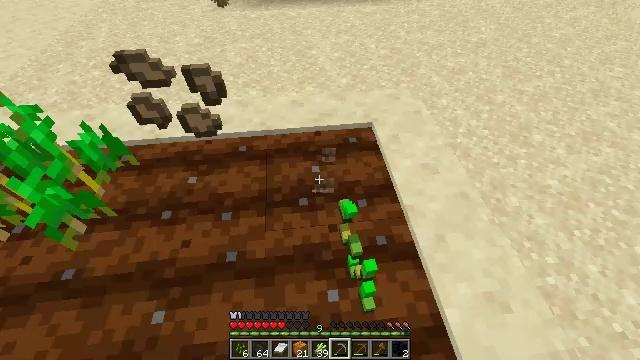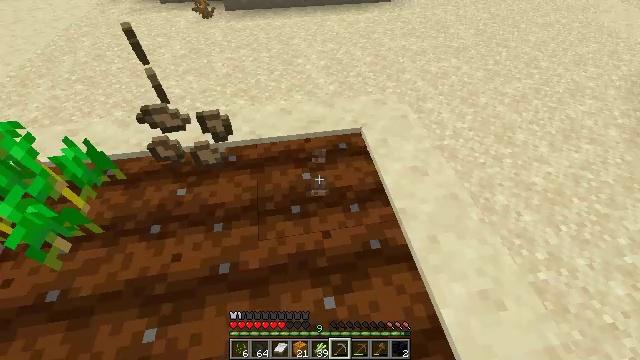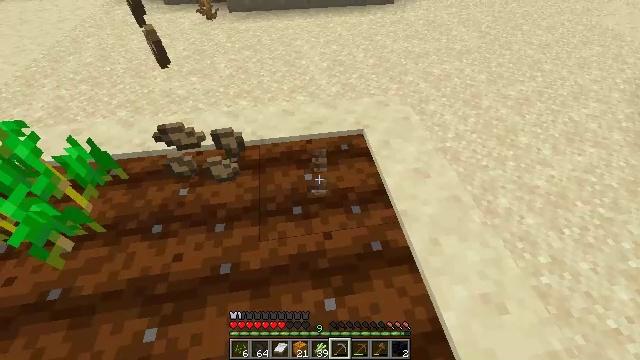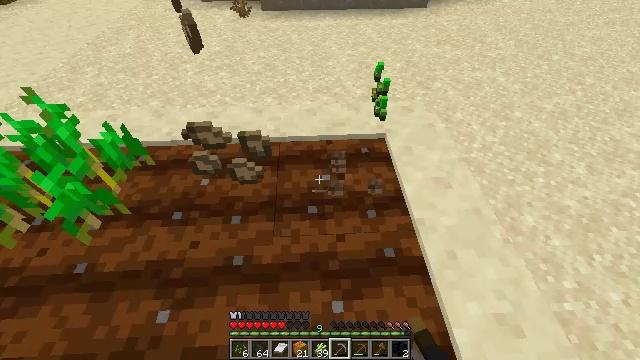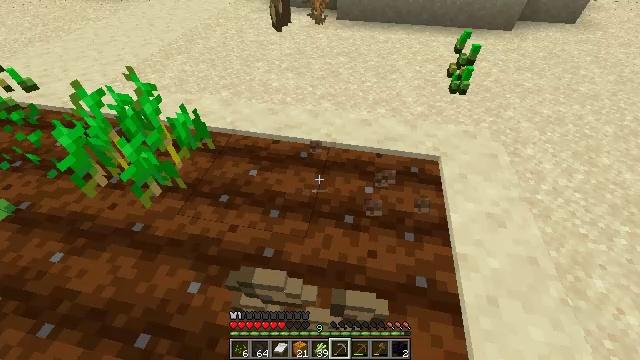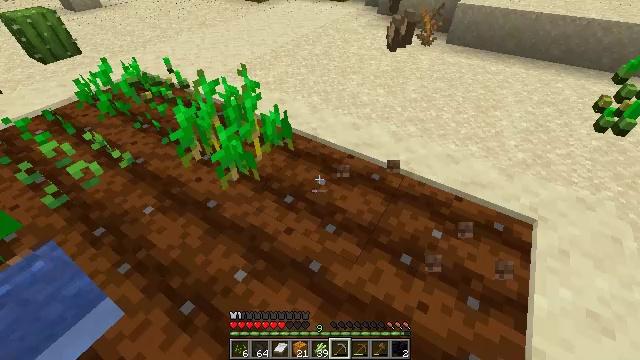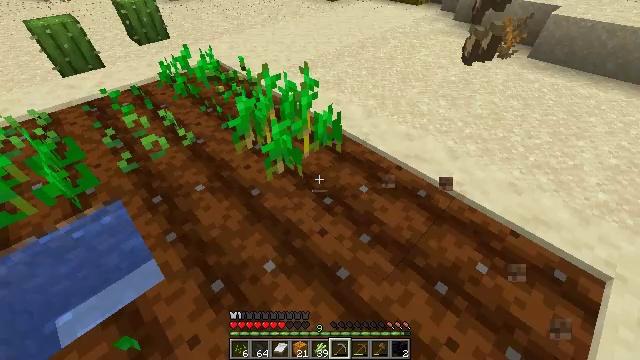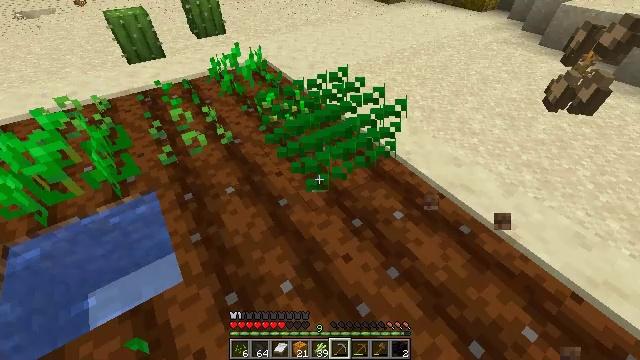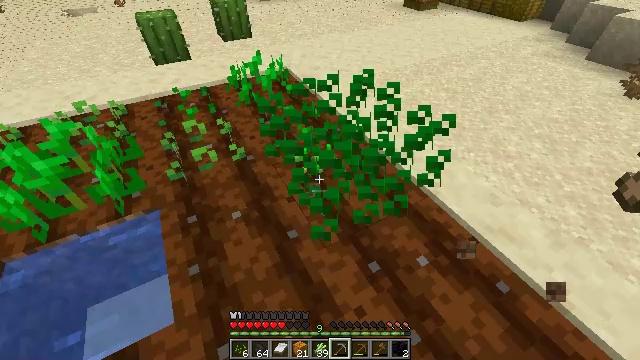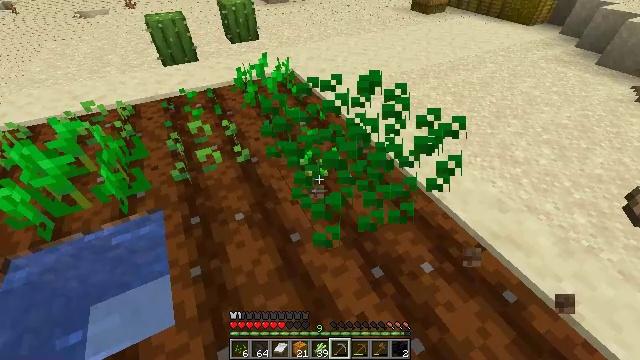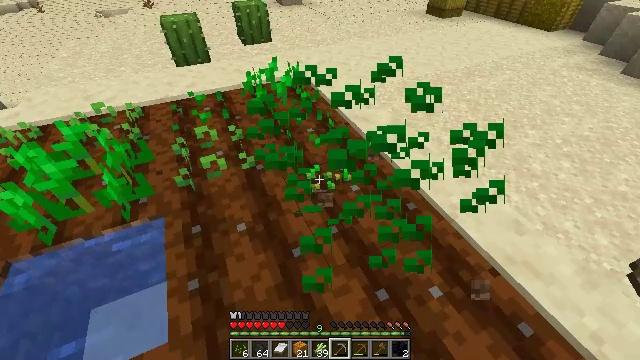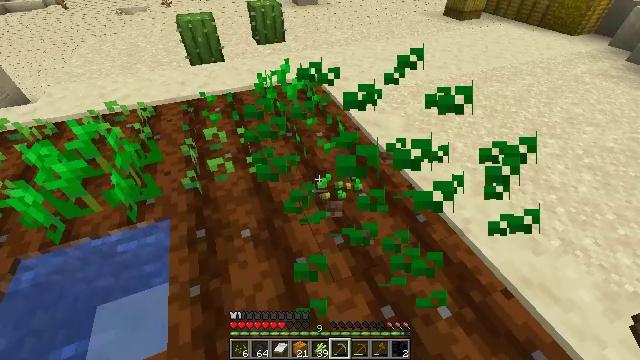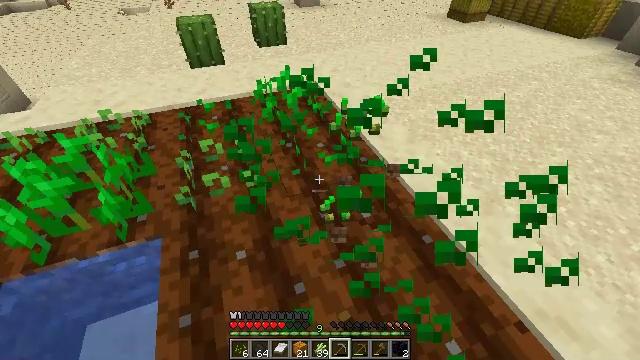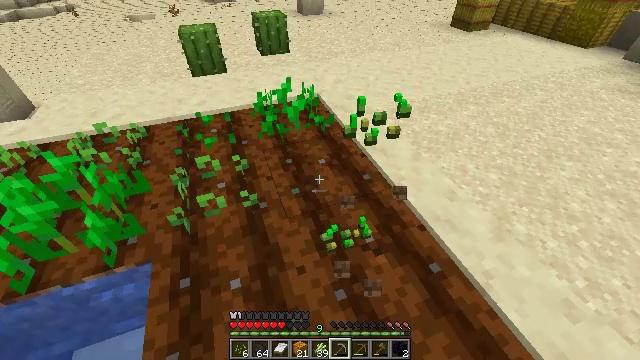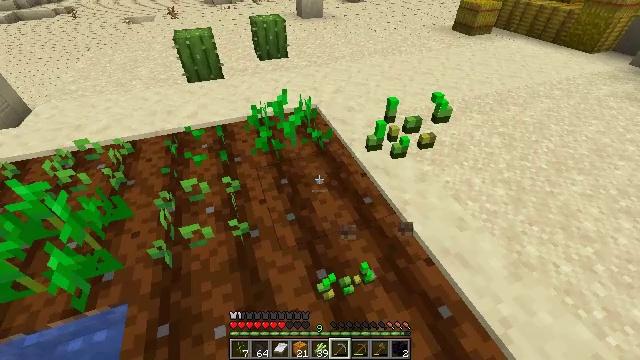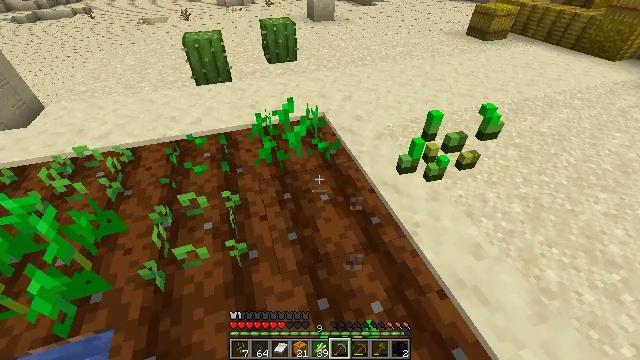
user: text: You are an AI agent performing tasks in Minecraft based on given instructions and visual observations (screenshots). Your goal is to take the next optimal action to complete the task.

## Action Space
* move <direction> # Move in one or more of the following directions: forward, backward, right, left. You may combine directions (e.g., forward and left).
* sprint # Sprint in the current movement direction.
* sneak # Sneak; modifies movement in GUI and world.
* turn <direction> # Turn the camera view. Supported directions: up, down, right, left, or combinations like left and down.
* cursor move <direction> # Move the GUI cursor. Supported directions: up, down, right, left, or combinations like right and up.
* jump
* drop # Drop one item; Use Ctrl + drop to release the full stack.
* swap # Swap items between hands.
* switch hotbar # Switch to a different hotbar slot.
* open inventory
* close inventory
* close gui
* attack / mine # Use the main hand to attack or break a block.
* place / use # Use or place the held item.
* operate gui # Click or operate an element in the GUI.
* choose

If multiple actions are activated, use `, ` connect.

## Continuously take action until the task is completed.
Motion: motion action
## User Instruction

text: Collect wheat crops.
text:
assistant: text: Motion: turn right and up
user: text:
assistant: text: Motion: attack / mine
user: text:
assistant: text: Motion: turn left, attack / mine
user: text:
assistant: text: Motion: turn left and up, attack / mine
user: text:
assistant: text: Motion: move forward, turn left and up, attack / mine
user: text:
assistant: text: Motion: move forward, turn left
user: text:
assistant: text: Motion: move forward, turn left, attack / mine
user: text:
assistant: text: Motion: move forward, turn left, attack / mine
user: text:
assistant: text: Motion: turn left, attack / mine
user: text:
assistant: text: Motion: turn left
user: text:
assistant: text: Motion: move forward, turn left, attack / mine
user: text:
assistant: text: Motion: move forward, attack / mine
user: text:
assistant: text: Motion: move forward, turn up, attack / mine
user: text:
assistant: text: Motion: move forward
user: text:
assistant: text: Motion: move forward, turn left, attack / mine
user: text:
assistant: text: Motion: move forward, turn left, attack / mine
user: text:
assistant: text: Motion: move forward, turn left, attack / mine
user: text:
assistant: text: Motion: move forward, turn left
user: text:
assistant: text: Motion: turn left and down, attack / mine
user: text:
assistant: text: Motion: turn left, attack / mine
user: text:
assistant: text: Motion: turn left, attack / mine
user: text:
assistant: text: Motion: turn left
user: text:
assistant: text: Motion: turn left and down, attack / mine
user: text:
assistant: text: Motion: turn left and down, attack / mine
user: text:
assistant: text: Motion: turn left, attack / mine
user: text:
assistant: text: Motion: turn left and down
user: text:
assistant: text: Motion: turn left and down, attack / mine
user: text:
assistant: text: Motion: attack / mine